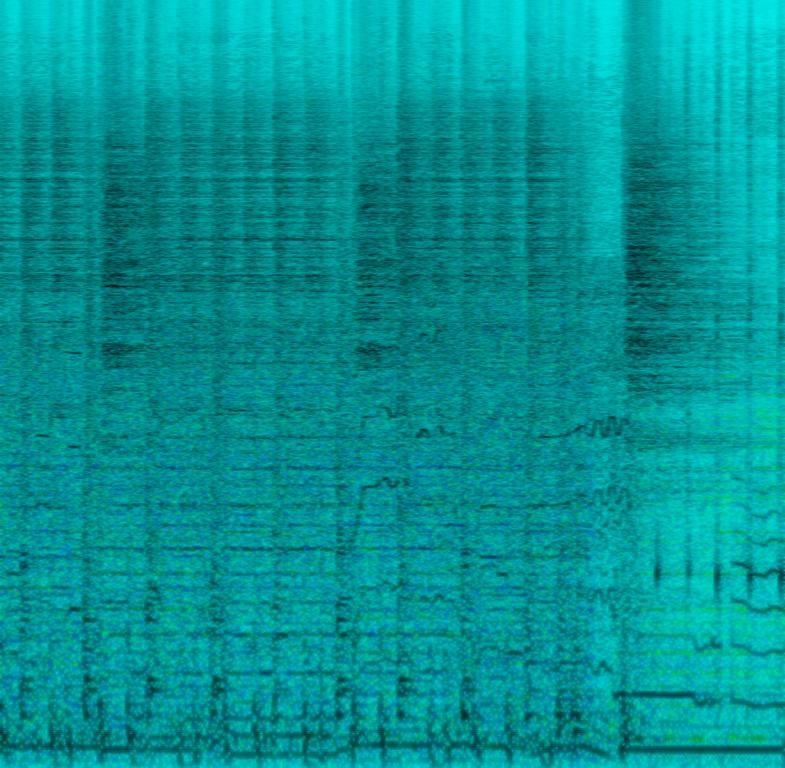
Here we have an energetic, up-tempo japanese rock song. The drumming is potent, punchy and predominant. The drummer plays the ride cymbal frequently, creating a shimmery effect in the song. The female singer has a calming voice.